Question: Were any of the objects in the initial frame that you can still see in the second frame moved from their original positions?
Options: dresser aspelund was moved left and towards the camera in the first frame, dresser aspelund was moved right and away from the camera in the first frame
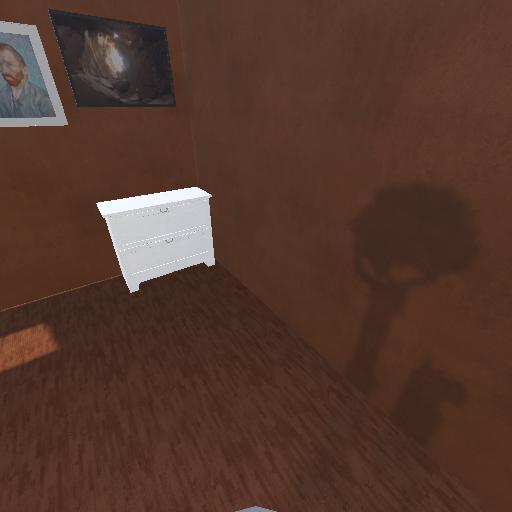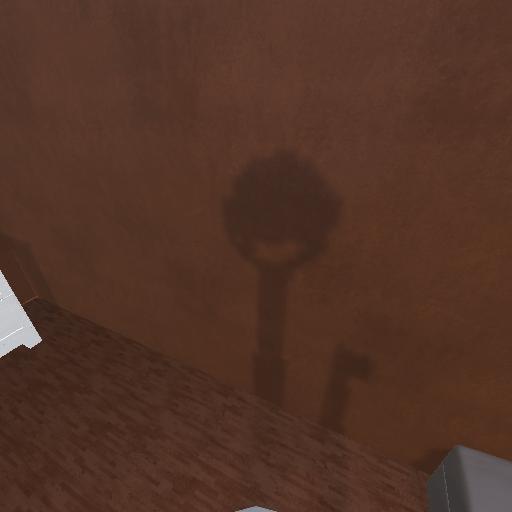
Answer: dresser aspelund was moved left and towards the camera in the first frame